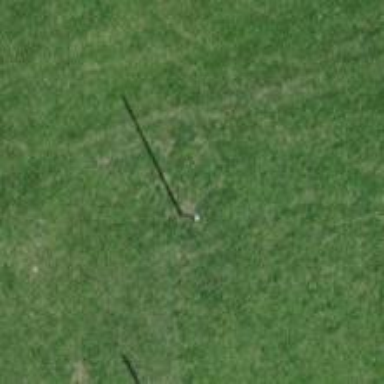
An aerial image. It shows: Power pole.